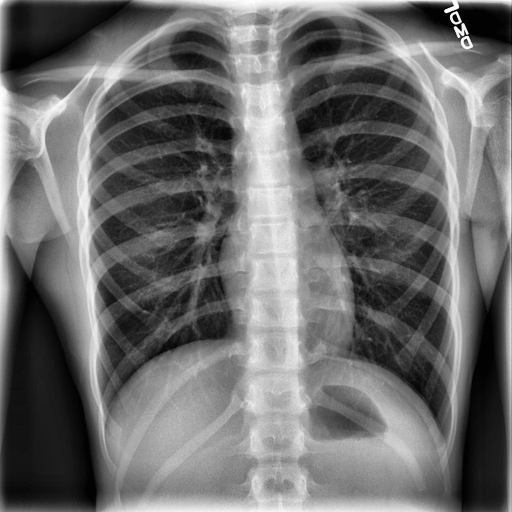
Finding: NORMAL